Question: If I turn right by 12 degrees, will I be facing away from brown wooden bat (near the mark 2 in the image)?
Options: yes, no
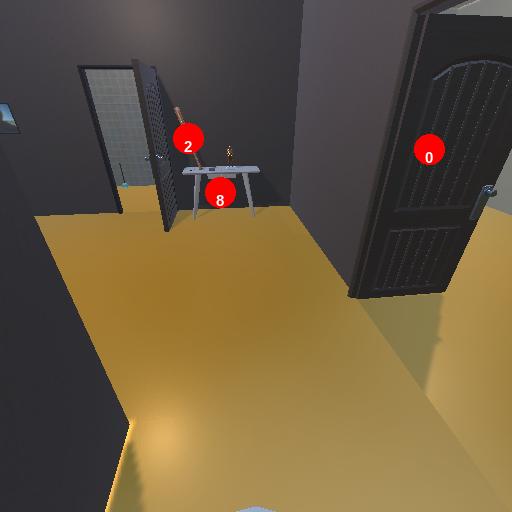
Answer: yes